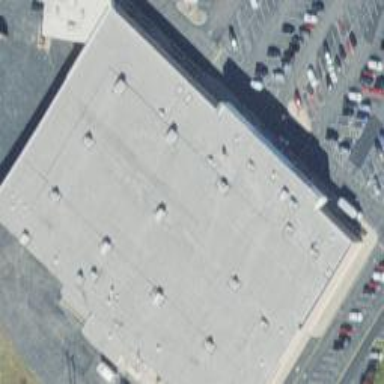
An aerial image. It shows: Department store building.